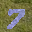
Label: 7